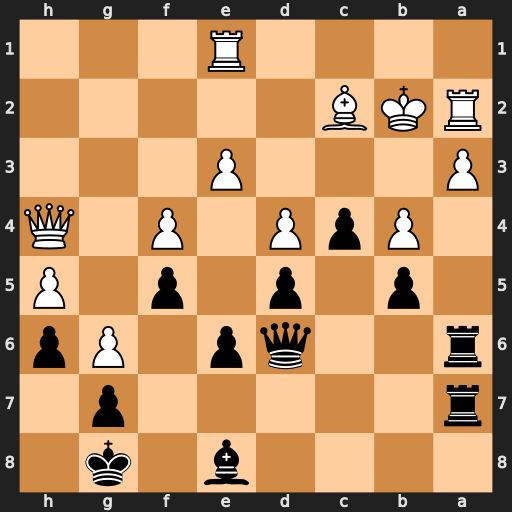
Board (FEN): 4b1k1/r5p1/r2qp1Pp/1p1p1p1P/1PpP1P1Q/P3P3/RKB5/4R3
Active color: b
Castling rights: -
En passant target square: -
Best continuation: Rxa3 Rxa3 Qxb4+